Question: I am trying to reproduce Naive Bayes nomogram as given in <URL> I've computed probabilities and put them in a data frame called 'df'
'''
structure(list(.id = c("outlook", "outlook", "outlook", "windy",
"windy"), variablevalue = structure(c(1L, 2L, 3L, 5L, 6L), .Label = c("sunny",
"overcast", "rainy", "'All'", "FALSE", "TRUE"), class = "factor"),
prob = c(0.222222222222222, 0.444444444444444, 0.333333333333333,
0.666666666666667, 0.333333333333333)), .Names = c(".id",
"variablevalue", "prob"), row.names = c(1L, 3L, 5L, 11L, 13L), class = "data.frame")
'''
Here's how the chart would like (this chart is all cut and paste):

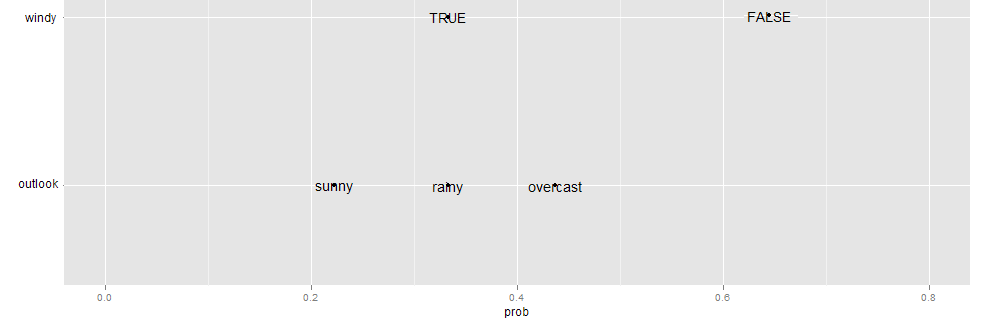
Answer: Does this work?
'''
ggplot(df, aes(prob,.id,label=variablevalue)) +
geom_text() +
xlim(c(0,1))
'''